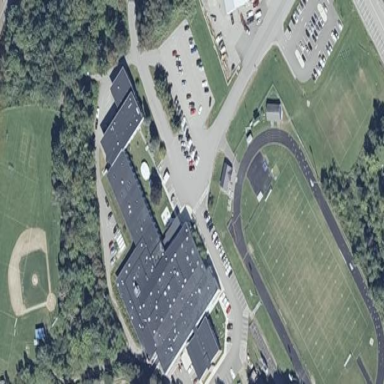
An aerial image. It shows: School building.